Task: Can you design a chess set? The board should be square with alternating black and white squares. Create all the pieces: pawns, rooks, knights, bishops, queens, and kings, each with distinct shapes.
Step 2603:
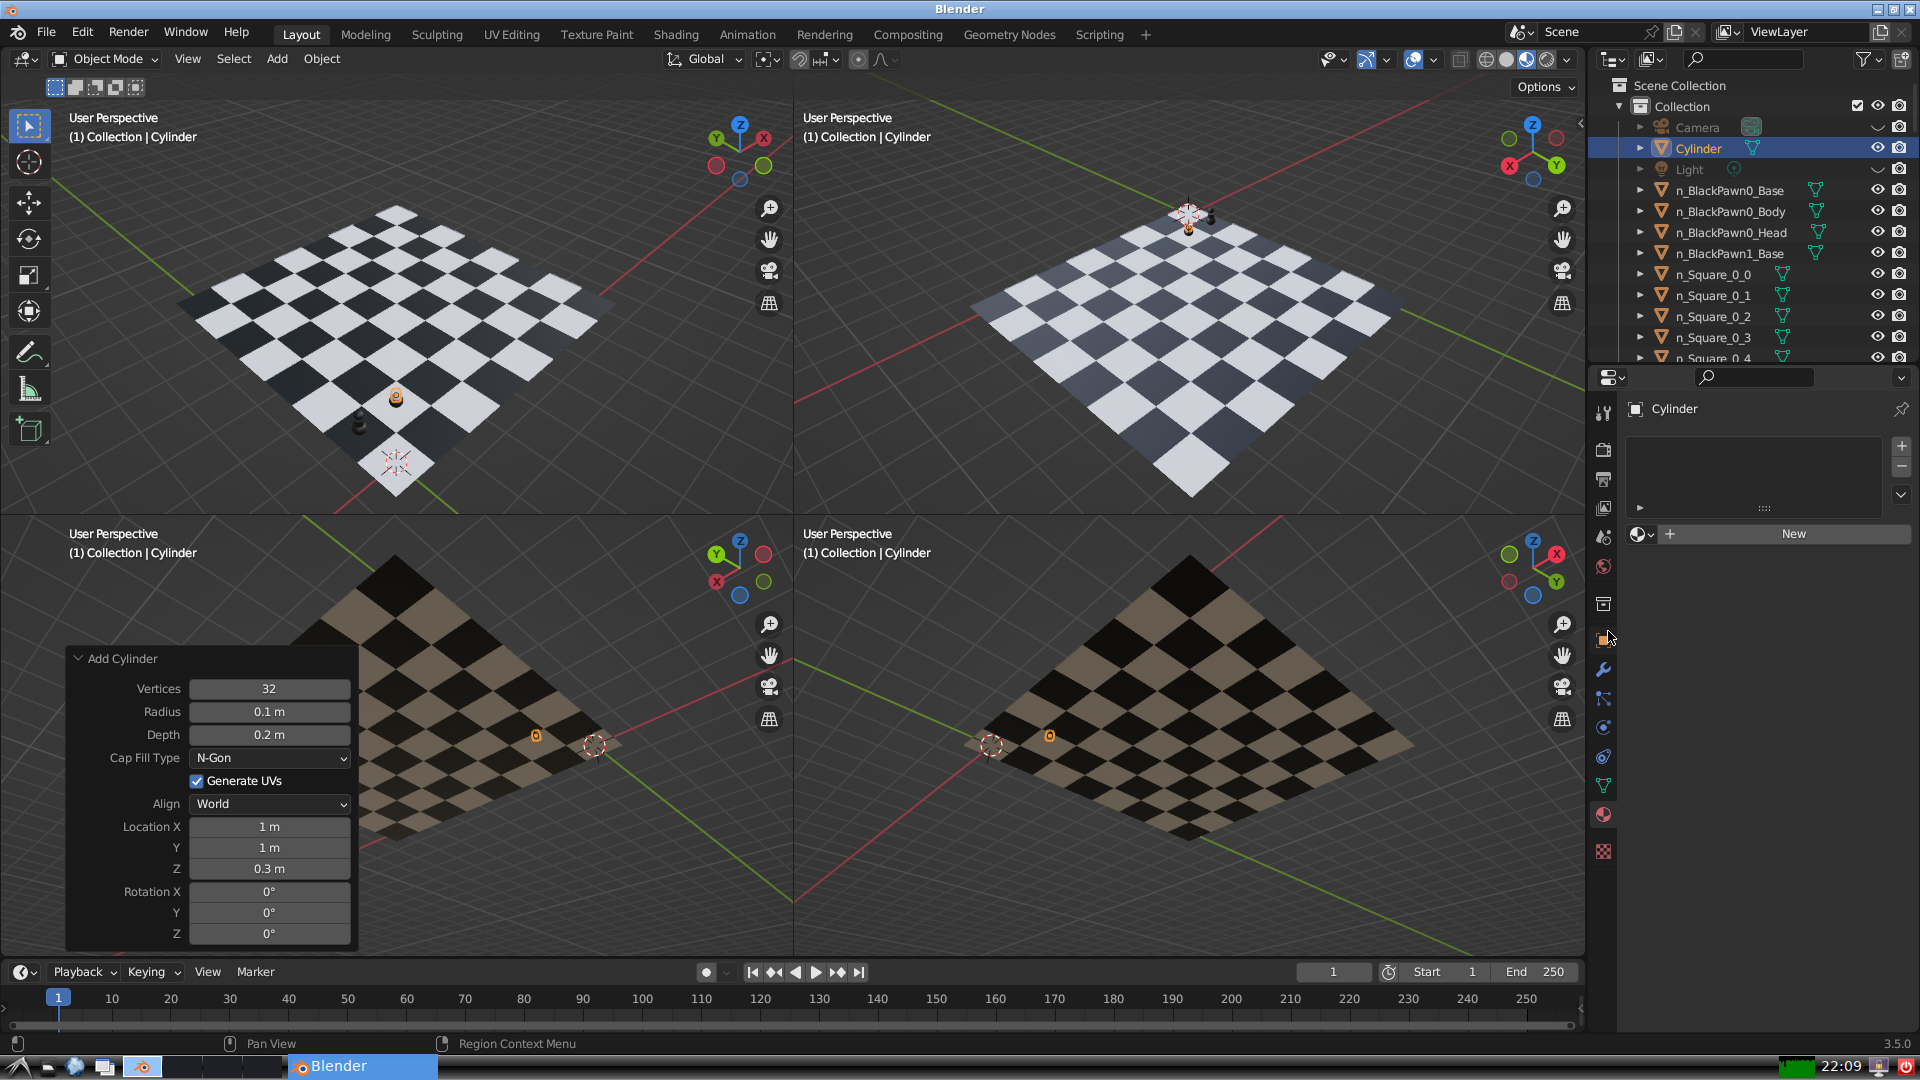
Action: click: no